Question: I'm trying to create a single-file executable for Windows from a Python application, using 'pyinstaller'.
I downloaded the experimental Python 3 branch of 'pyinstaller' from <URL>. And I installed it using 'python setup.py install'.
Then I created a test python script called 'test.py', with the following content:
'''
print('Hello, World!')
'''
Afterwards, I ran the following command to create a single-file executable:
'''
pyinstaller --onefile test.py
'''
The command succeeded, and I verified that the file 'dist/test.exe' had been generated. However, when I try to run it, all I get is an empty console window. Nothing ever appears, and the program never terminates. It just hangs there forever, until I force close it.

Calling 'pyinstaller test.py' (without the '--onefile' option) works fine. So what the problem?
Notice that using 'py2exe' or 'cx_freeze' is not an option. It has to be 'pyinstaller'.
I just tested it under Python 2 (using the normal PyInstaller version), and I ran into the same problem. So, this is not just a Python 3 problem.
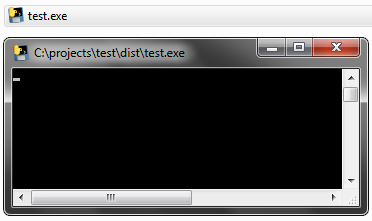
Answer: I managed to solve the issue.
I found out that the program did, in fact, run. However, it hung for a long time (like 5 minutes!) before displaying the 'Hello, World!' message.
The problem was caused by <URL>, a tool that aims to reduce the size of executable files. PyInstaller uses UPX by default if it finds it on the system. For reasons that I still can't grasp, the UPX-packed executable took an extremely long time to self-extract and run.
Thus, simply running the command with the '--noupx' option fixed the problem.
'''
pyinstaller --onefile --noupx test.py
'''
As a sidenote, adding the '--debug' option to the 'pyinstaller' command can usually help identify problems such as this one.